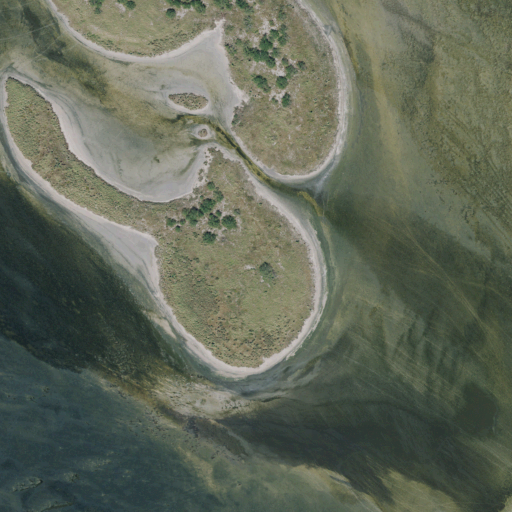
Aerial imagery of island in Texas named Tres Marias containing herbaceous wetlands, open water, and barren land